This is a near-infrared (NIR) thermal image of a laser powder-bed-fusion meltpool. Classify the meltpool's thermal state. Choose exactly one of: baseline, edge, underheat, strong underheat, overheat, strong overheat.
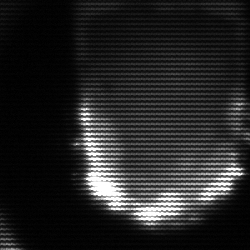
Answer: baseline